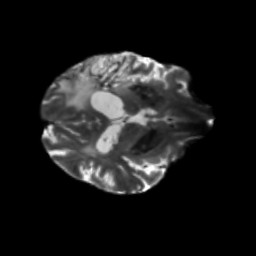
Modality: T2w
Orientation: axial
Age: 75
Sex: male
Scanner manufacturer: siemens
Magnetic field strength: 3 T
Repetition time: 5.25 s
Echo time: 0.08 s